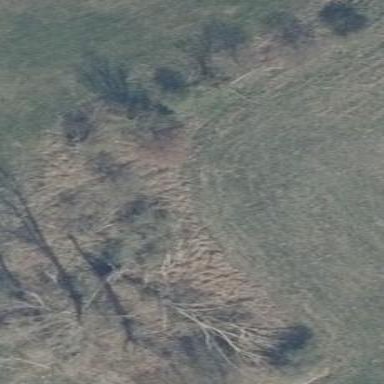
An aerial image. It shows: Patch of scrub vegetation.